Question: So I thought that an enum would help me with States. Basically, I have a little Sidebar app which has 3 states:
Minimized - Where you can see a small and colored rectangular Panel indicating the app is open on the desktop.
Preview - Which indicated the app is open, and you can see the logo.
Normal - where the whole sidebar can be seen.
Now, I have setup an enum like this:
'''
public enum CurrentState
{
Minimized = 0,
Preview,
Normal
};
'''
And I am trying to check the CurrentState and switch to another like this when the user clicks the always-visible panel:
'''
// If Min=Set(Preview). If Preview=Set(Normal). If Normal=Set(Min).
if (State.HasFlag(CurrentState.Minimized))
{
State = CurrentState.Preview;
this.Location = new Point(
Screen.PrimaryScreen.WorkingArea.Right - _minimize.Size.Width - _logo.Size.Width,
this.Location.Y
);
}
else if (State.HasFlag(CurrentState.Preview))
{
State = CurrentState.Normal;
this.Location = new Point(
Screen.PrimaryScreen.WorkingArea.Right - this.Size.Width,
this.Location.Y
);
}
else
{
State = CurrentState.Minimized;
this.Location = new Point(
Screen.PrimaryScreen.WorkingArea.Right - _minimize.Size.Width,
this.Location.Y
);
}
'''
And when the application loads, I set the initial value to:
CurrentState.Minimized;, like this:
'''
CurrentState State = CurrentState.Preview;
'''
So, this is the behavior:
If form is Minimized, Move it a bit so it is in Preview mode. If it is in Preview, move it a bit so it is in Normal mode. If it is in Normal mode, set it to Minimized again.
But, upon clicking the always-visible panel the first time, it works as expected. It sets it to Preview mode and moved the form a bit.
, that's as far as it goes. Once it's in Preview mode, it does not go to Normal mode upon clicking the Panel a second time, which means that it's currently impossible to get it to normal view.
Am I doing something wrong here?
Although this may be uncommon, it is logical, and I can't figure out where something is going wrong.
Here's a little visual to help better clarify what I mean:

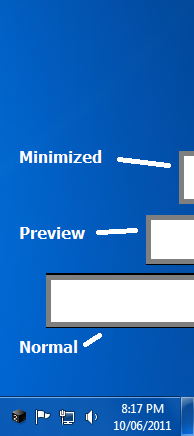
Answer: The code as you have it always enters the Minimized branch of the if/else structure.
The code below that doesn't use the Flags but instead compares the enums works correctly and progresses through the states as you want:
'''
if (State == CurrentState.Minimized)
{
State = CurrentState.Preview;
}
else if (State == CurrentState.Preview)
{
State = CurrentState.Normal;
}
else
{
State = CurrentState.Minimized;
}
'''
One thought though, which would probably make this design a lot easier to work with is to implement the <URL>.
As the name suggests, this design pattern deals with exactly the situation you are trying to solve.
Essentially the logic for your three states would get split out into three seperate objects that implement something like 'IWindowState' where IWindow state includes a method called 'MoveState'. When 'MoveState' is called, the state object for a Minimized window knows the next state is Preview, and the Preview object knows to go to Normal.
For your case this might be design overkill, but as soon as you want any more complex logic like "move from minimized to preview unless the user has a setting to move directly to normal" then the pattern pays for itself in properly managing the complexity.